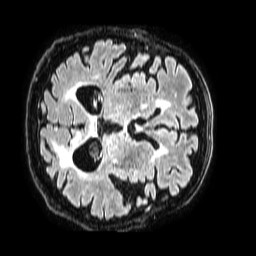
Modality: FLAIR
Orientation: axial
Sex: female
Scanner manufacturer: philips
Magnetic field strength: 1.5 T
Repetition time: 4.8 s
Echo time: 0.3 s